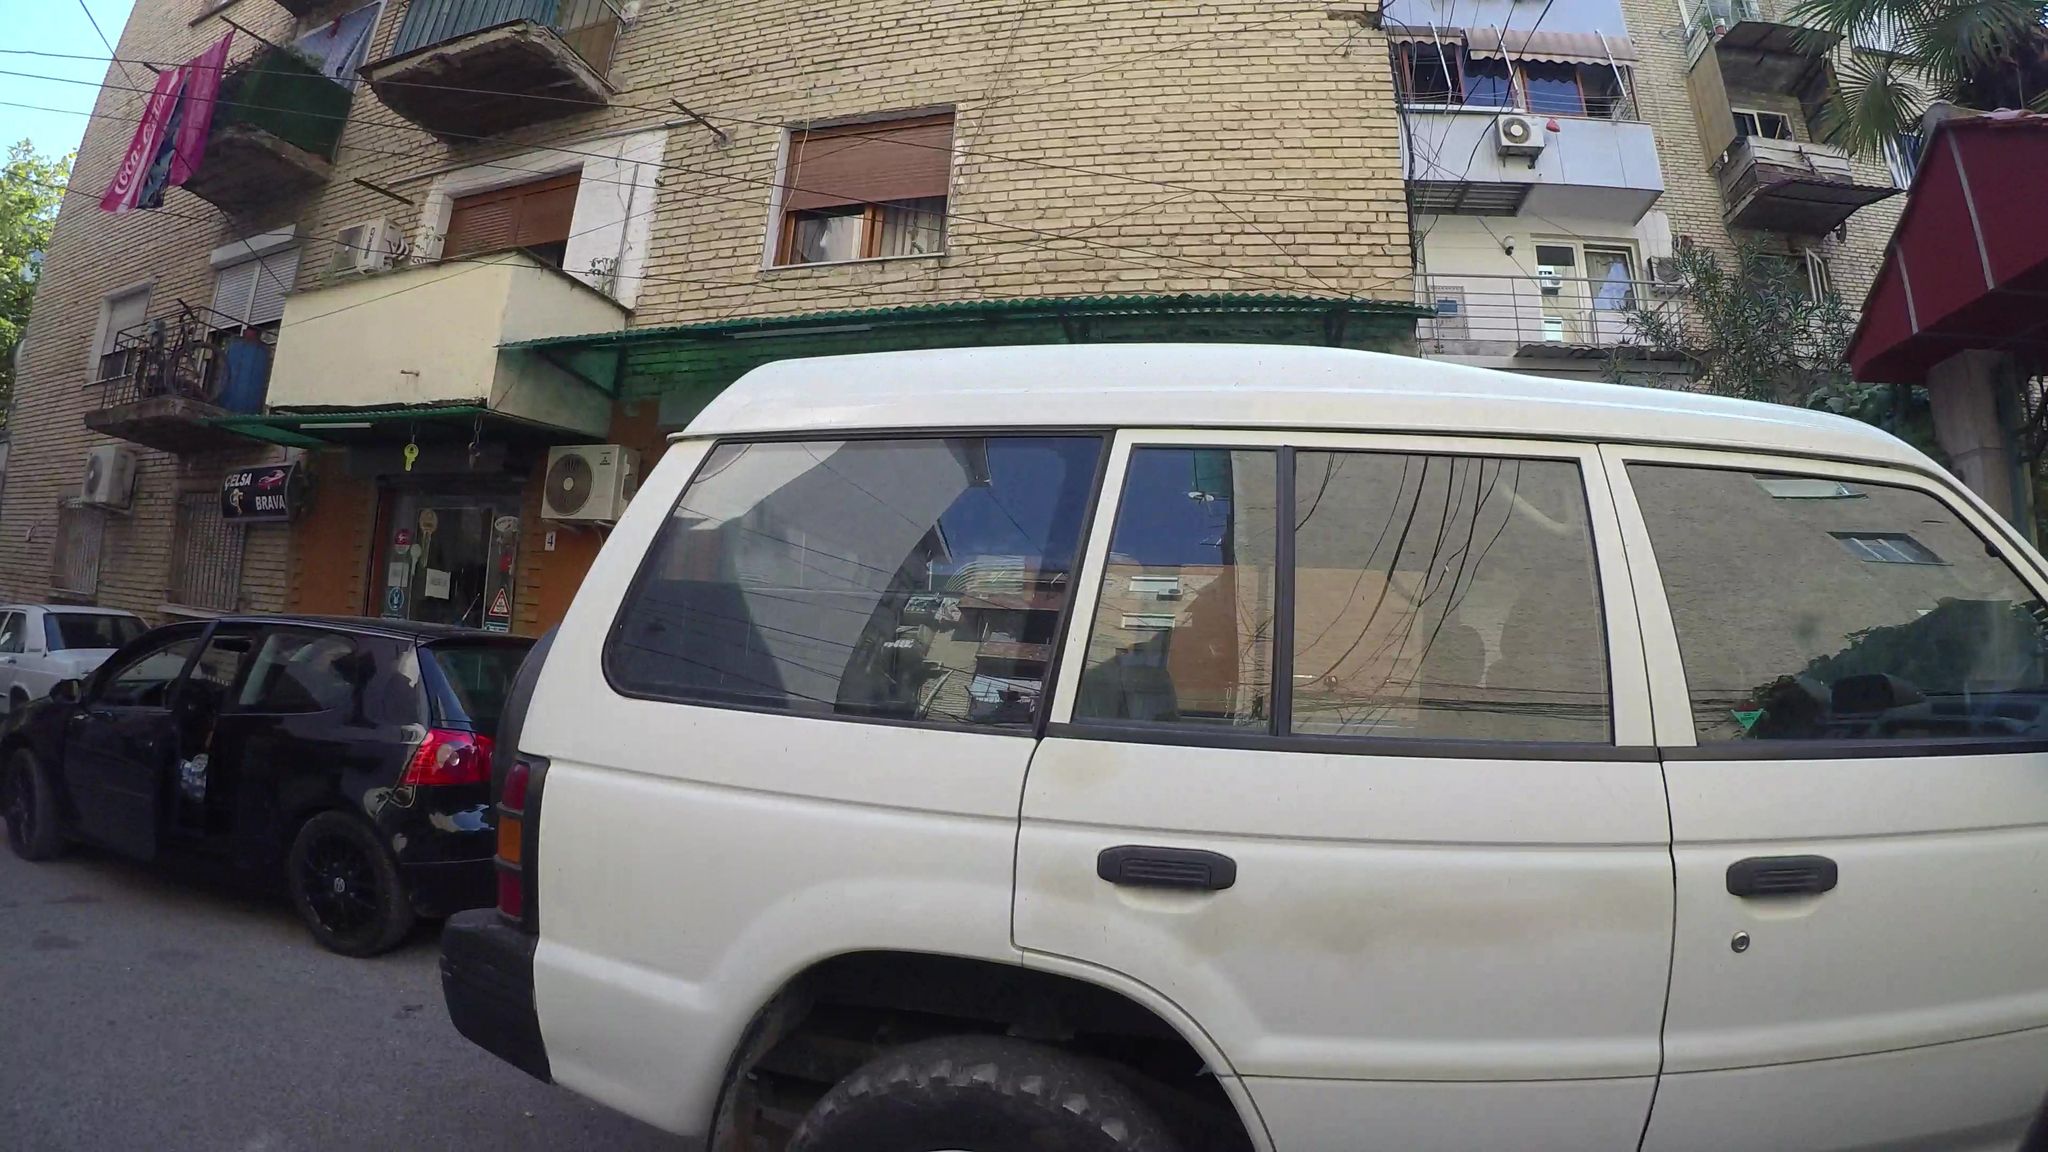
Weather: clear
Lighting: day
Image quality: good
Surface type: walking surface
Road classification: service, footway, living_street
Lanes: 1
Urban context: urban centre
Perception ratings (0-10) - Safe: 6.14, Lively: 8.09, Beautiful: 4.61, Boring: 9.14, Depressing: 5.56, Wealthy: 5.16